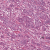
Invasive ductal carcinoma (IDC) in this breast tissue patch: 1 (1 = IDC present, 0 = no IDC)